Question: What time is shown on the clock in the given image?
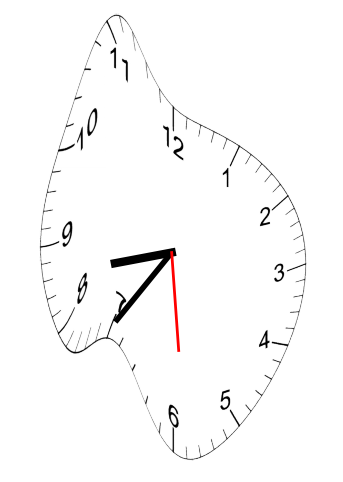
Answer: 08:35:29